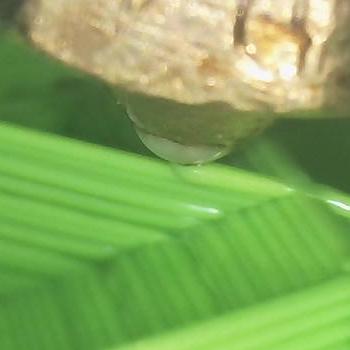
Flow rate: 112%